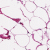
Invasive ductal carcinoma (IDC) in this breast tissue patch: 0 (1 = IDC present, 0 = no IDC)